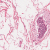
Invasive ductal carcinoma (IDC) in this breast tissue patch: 0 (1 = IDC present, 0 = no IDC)